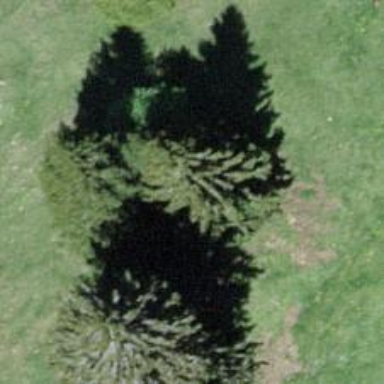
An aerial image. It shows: Needle-leaved tree in nature.